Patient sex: M
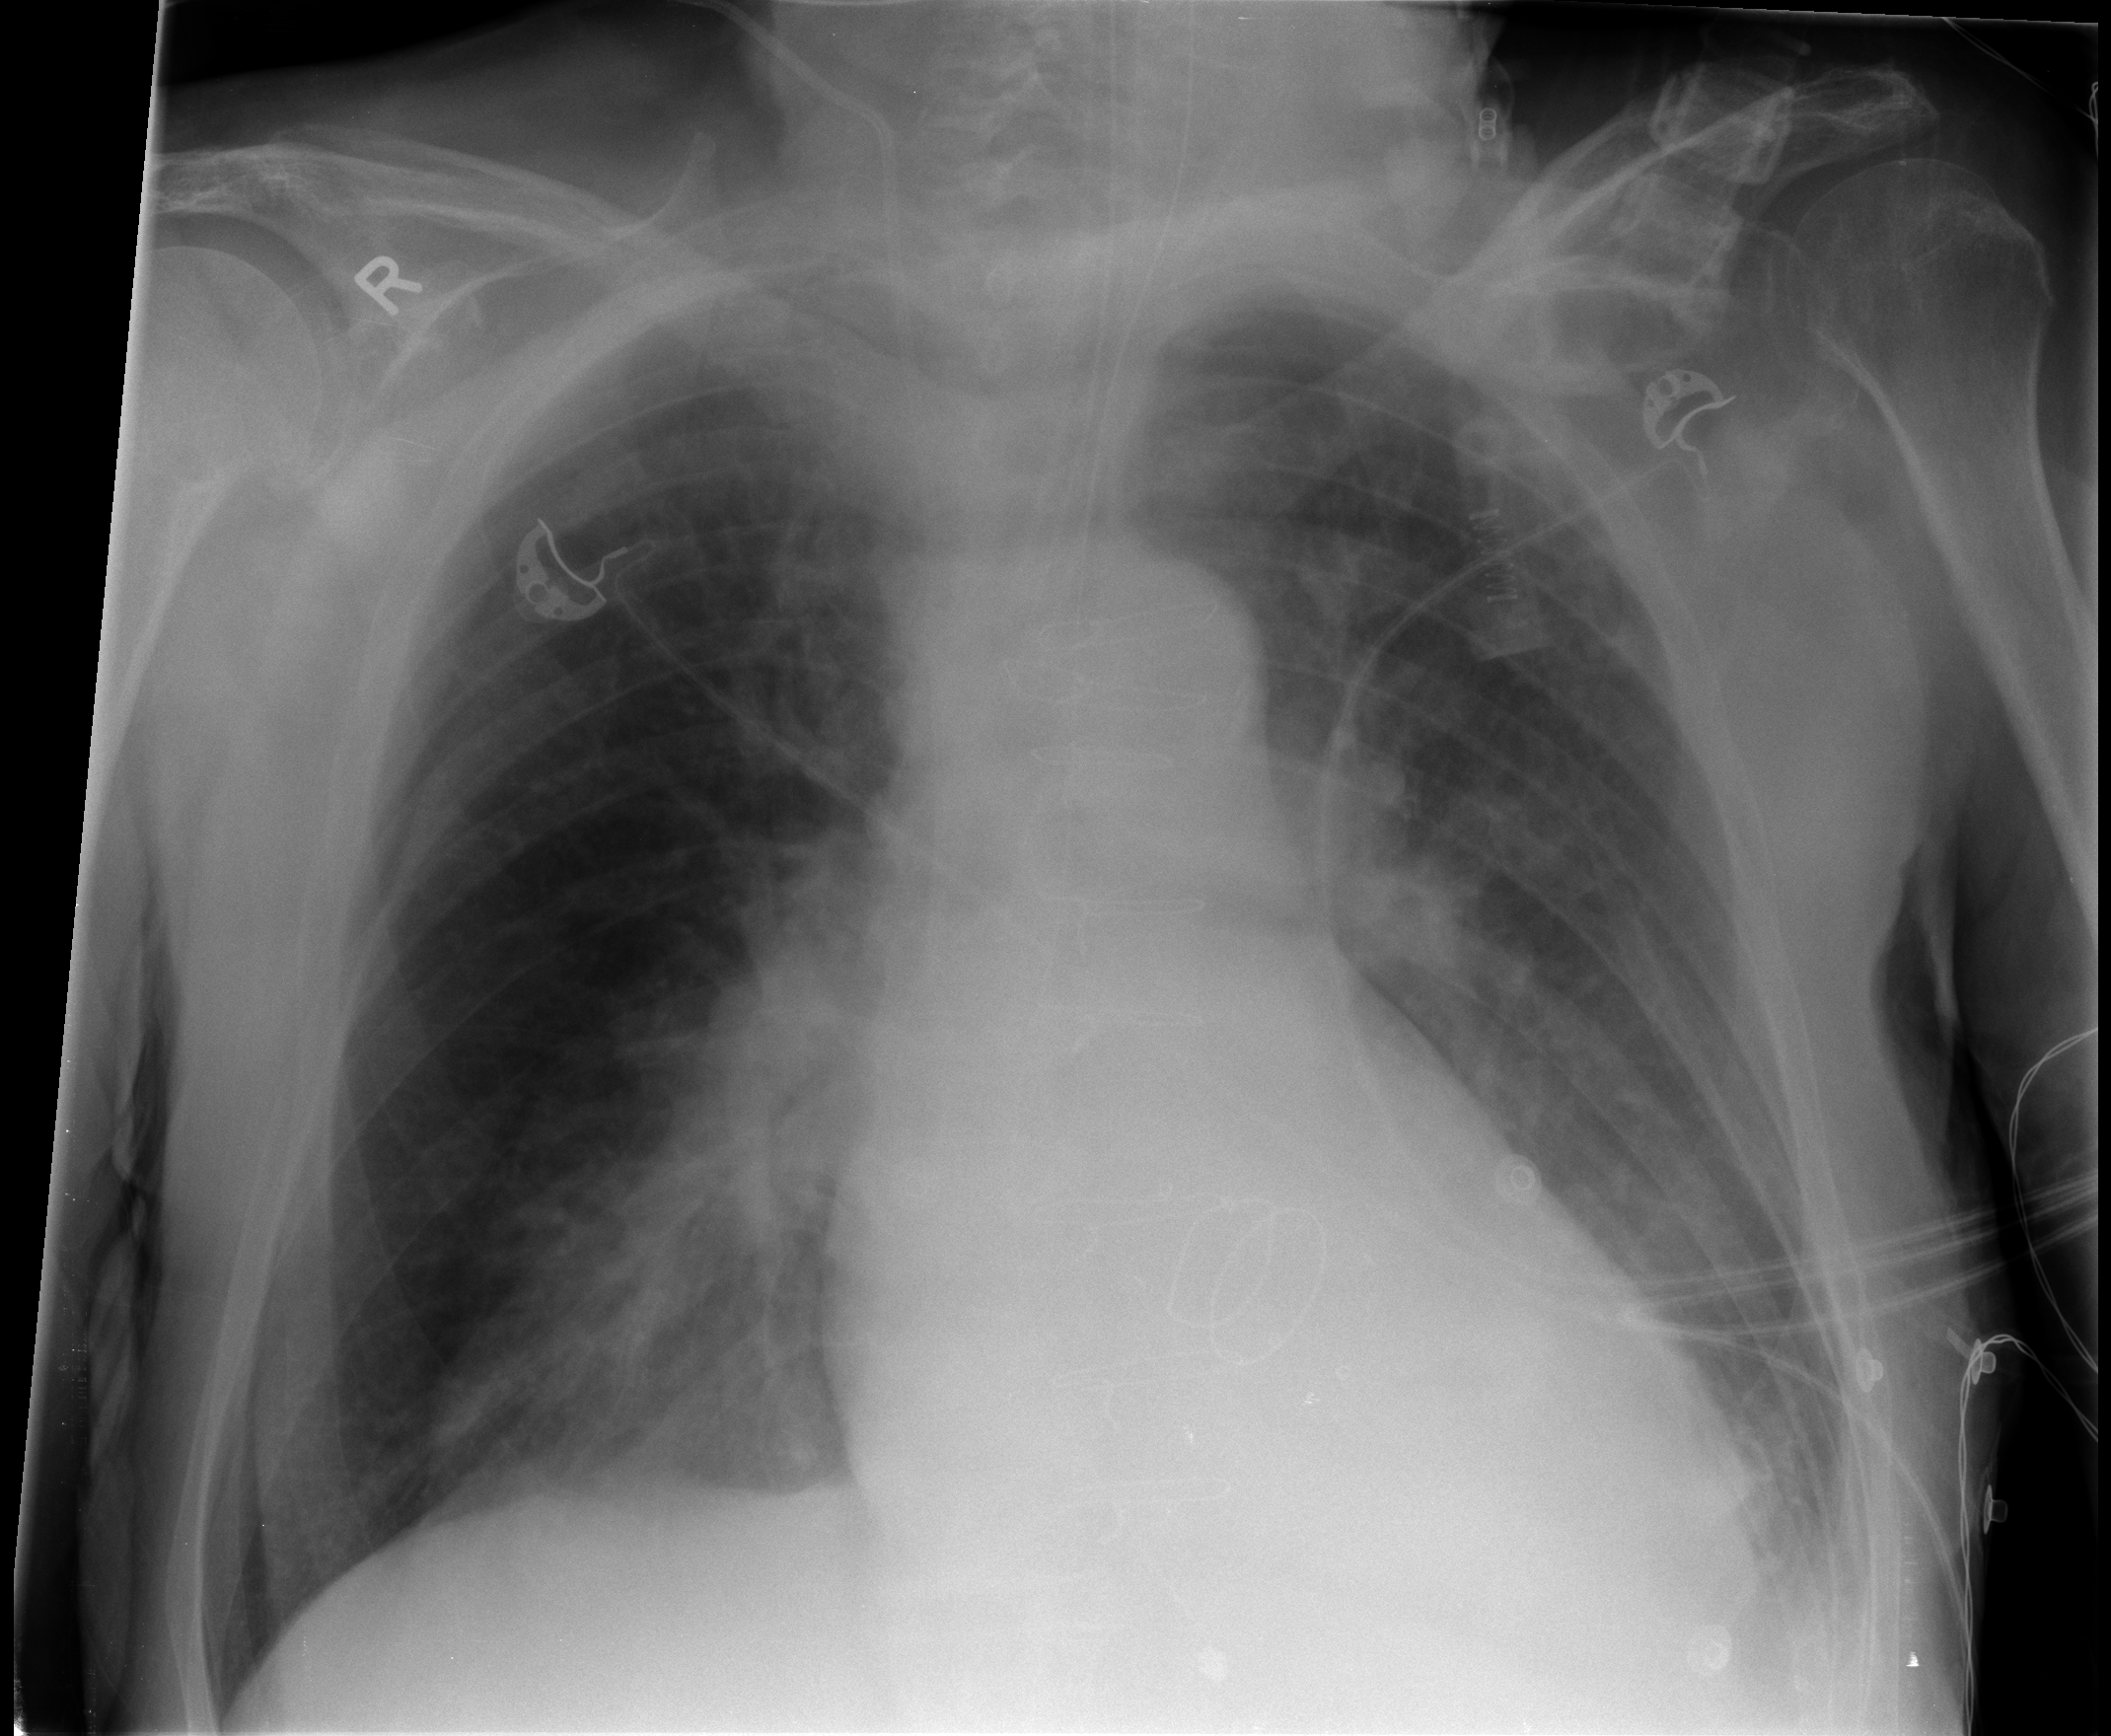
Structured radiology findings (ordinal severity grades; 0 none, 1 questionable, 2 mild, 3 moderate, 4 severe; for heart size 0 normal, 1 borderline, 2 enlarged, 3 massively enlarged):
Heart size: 2
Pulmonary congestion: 2
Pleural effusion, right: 1
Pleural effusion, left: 2
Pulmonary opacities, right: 2
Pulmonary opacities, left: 0
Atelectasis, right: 2
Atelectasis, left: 2